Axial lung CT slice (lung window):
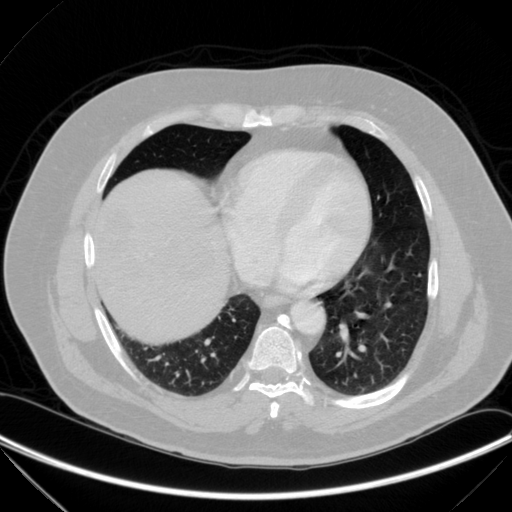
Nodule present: no